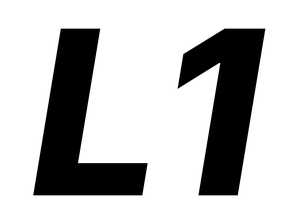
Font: Inter-Italic_ExtraBold_Italic